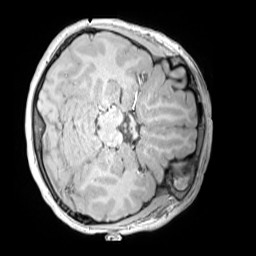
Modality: MP2RAGE
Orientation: axial
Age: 9
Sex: female
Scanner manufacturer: siemens
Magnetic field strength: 3 T
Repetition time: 4 s
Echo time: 0.00303 s